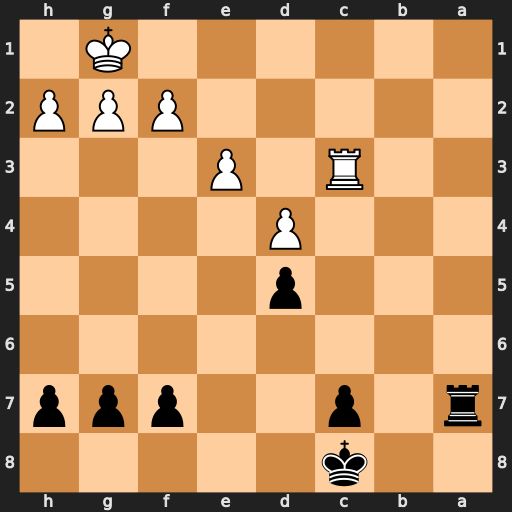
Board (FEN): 2k5/r1p2ppp/8/3p4/3P4/2R1P3/5PPP/6K1
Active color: b
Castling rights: -
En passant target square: -
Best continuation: Ra1+ Rc1 Rxc1#